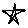
Label: star